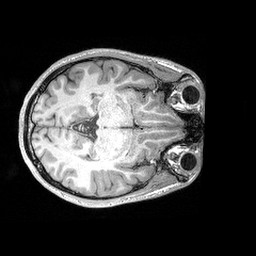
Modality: T1w
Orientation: axial
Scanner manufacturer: siemens
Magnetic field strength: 3 T
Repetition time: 2.3 s
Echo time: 0.00298 s